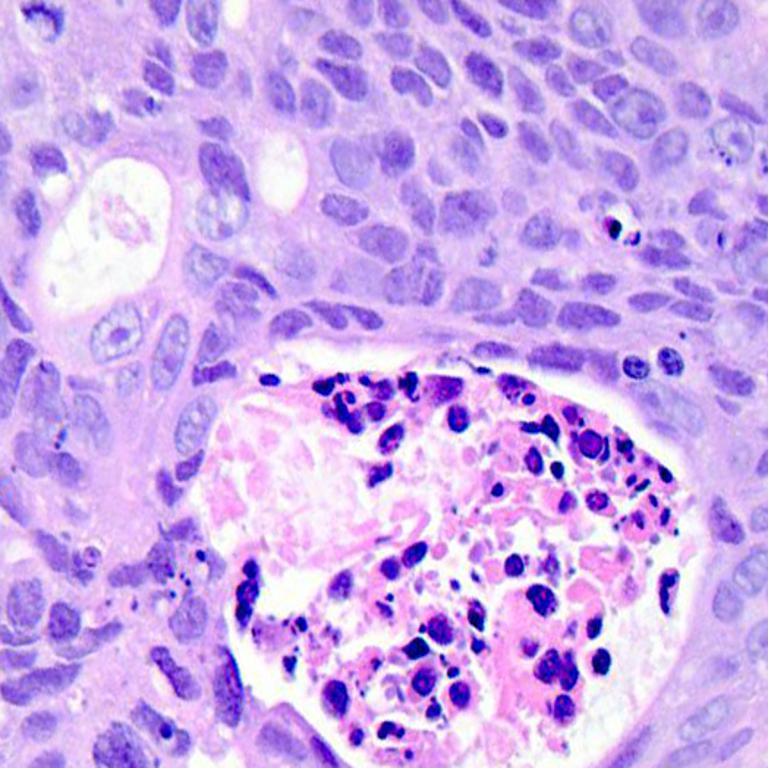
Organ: colon
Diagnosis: adenocarcinomas